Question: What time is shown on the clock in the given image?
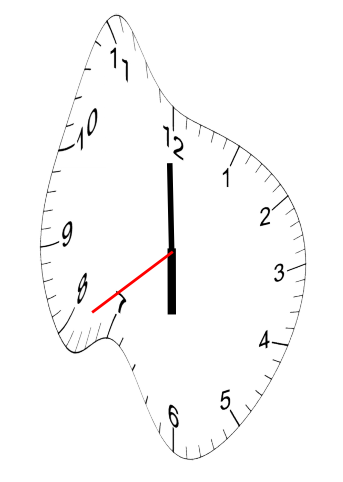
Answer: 05:59:39